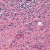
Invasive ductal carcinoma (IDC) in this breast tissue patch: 1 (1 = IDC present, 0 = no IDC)